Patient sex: F
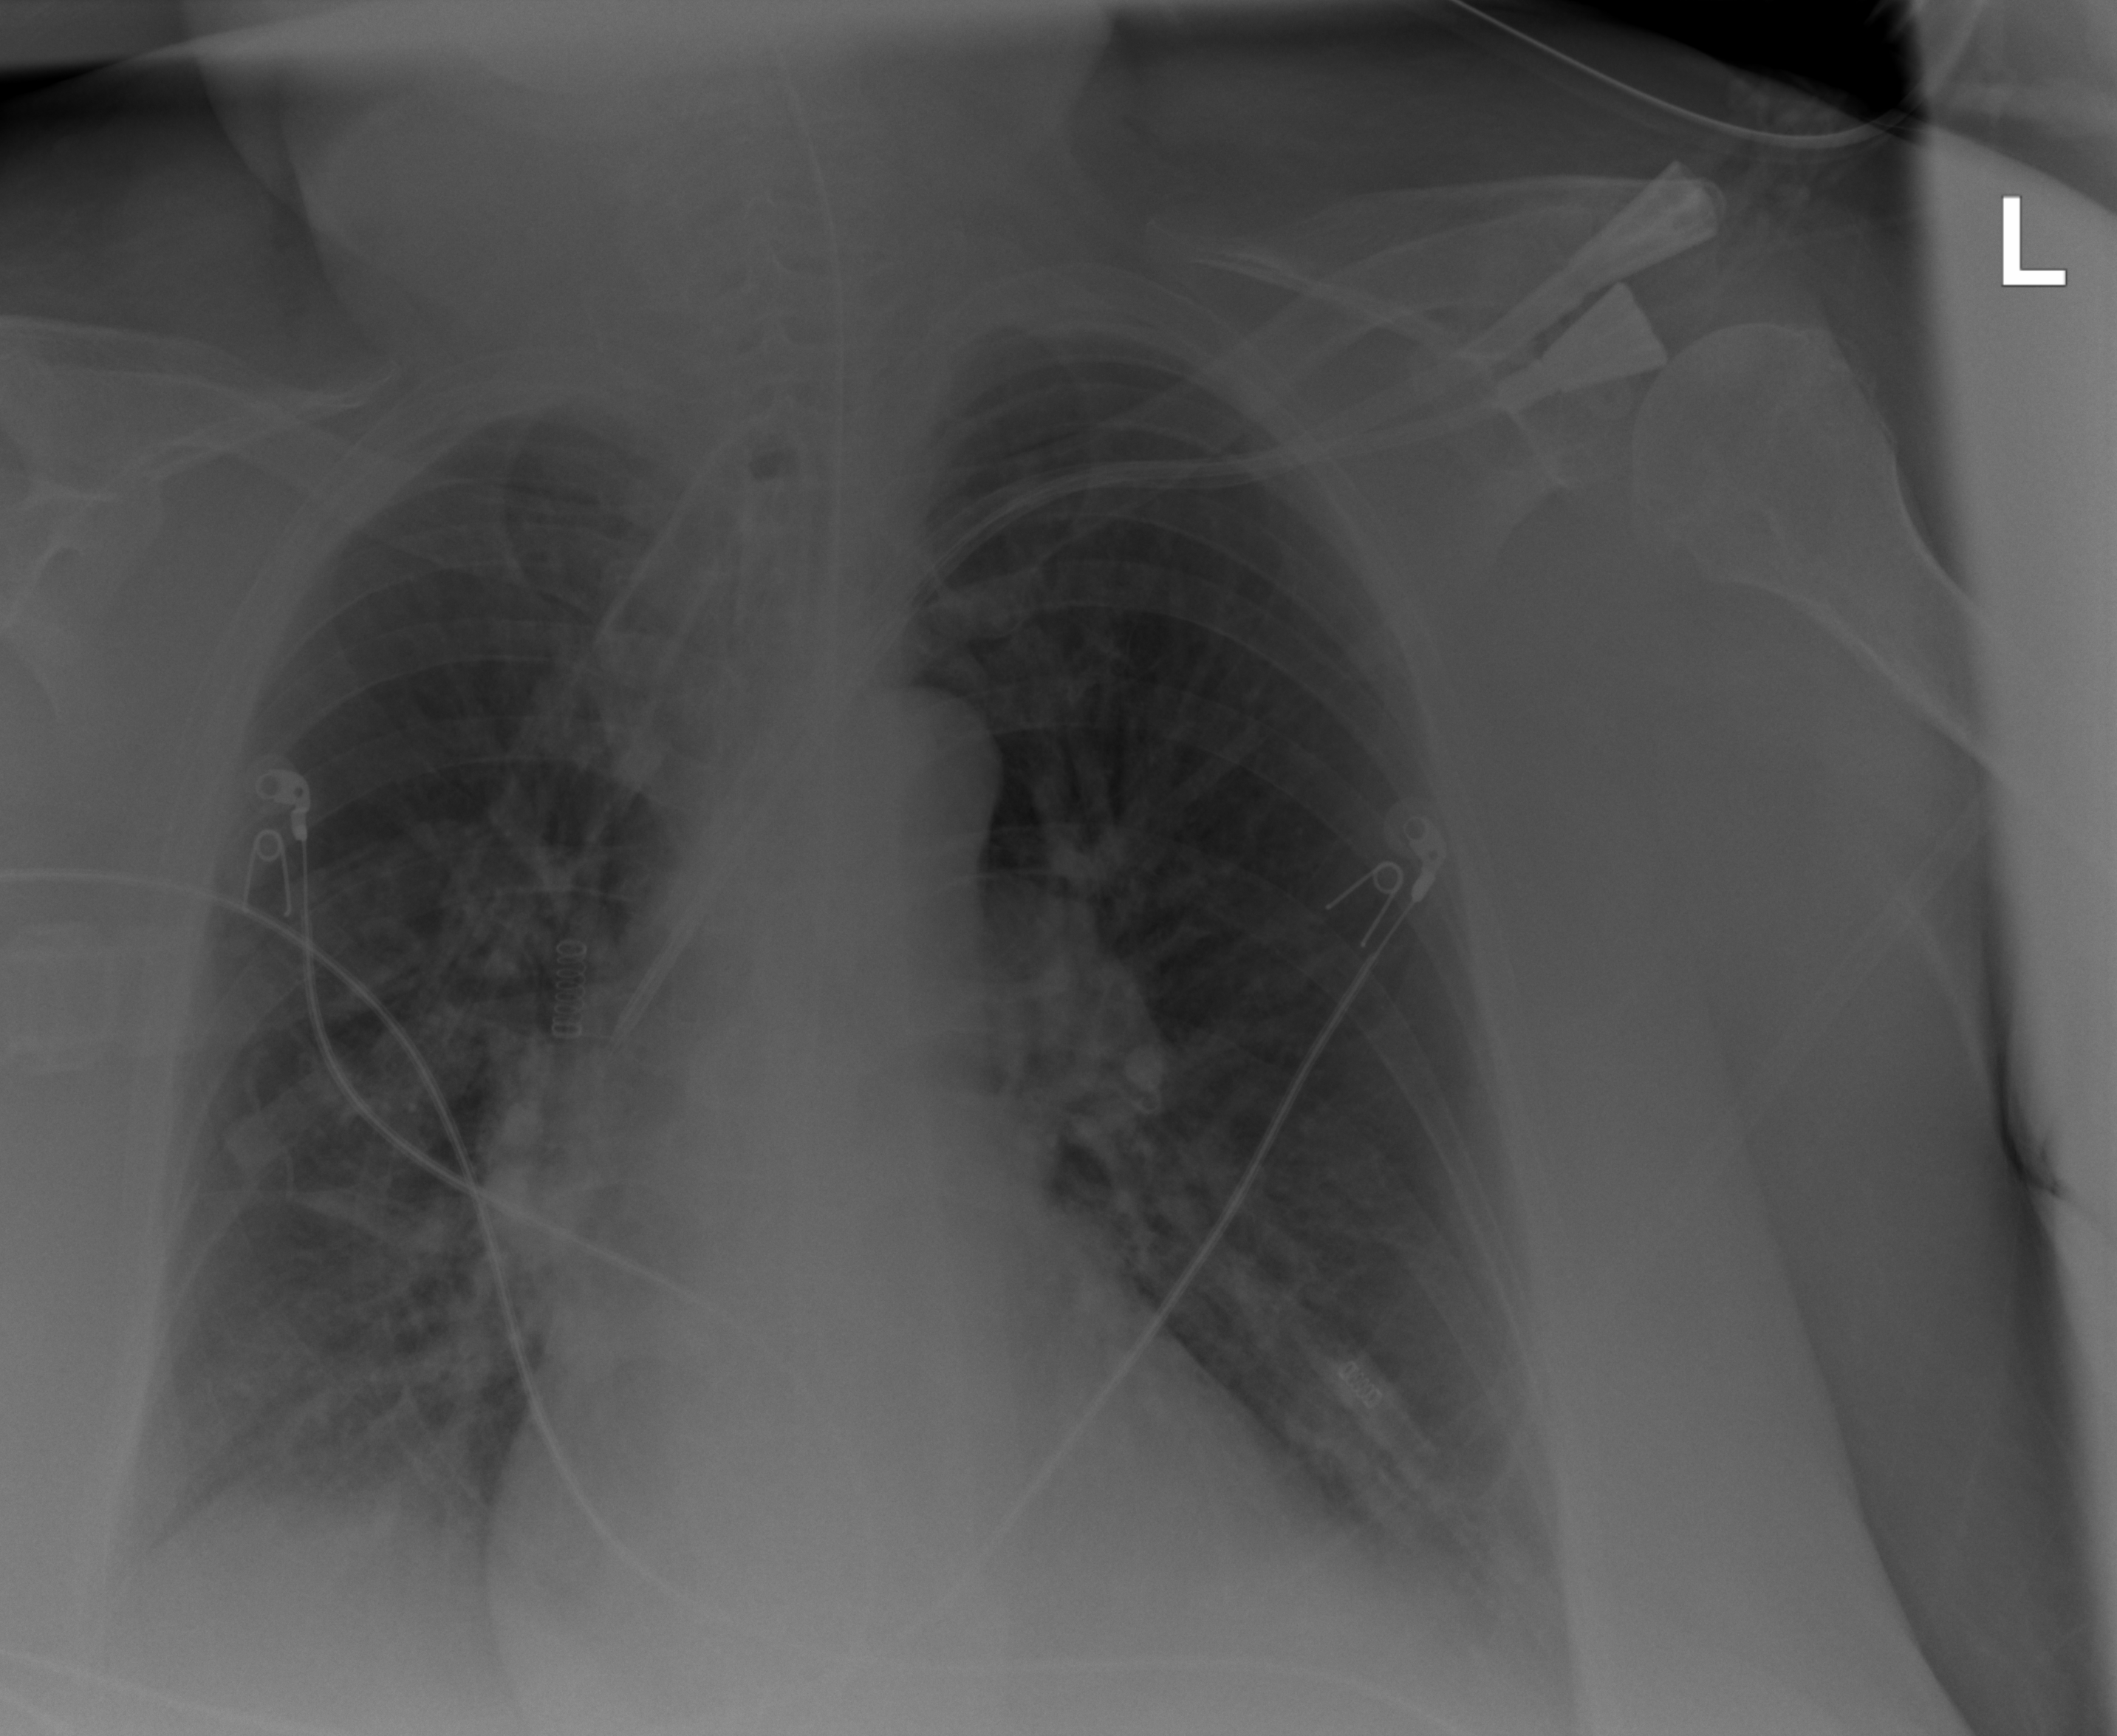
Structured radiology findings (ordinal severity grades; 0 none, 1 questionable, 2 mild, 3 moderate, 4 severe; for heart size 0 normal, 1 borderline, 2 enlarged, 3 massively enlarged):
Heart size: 2
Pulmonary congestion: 2
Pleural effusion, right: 1
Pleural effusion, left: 0
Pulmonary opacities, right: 0
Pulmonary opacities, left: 0
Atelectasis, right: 2
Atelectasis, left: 2